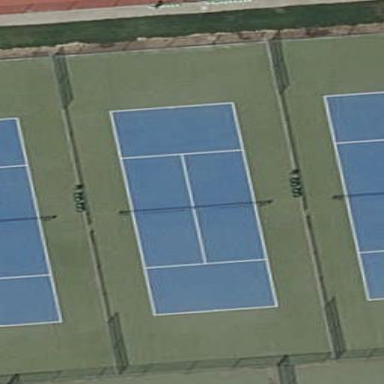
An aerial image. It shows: Tennis court on pitch designated for leisure land.